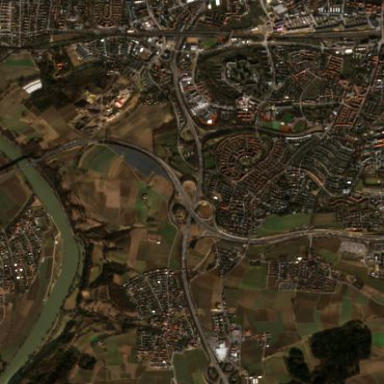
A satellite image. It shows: Interchange at the motorway.